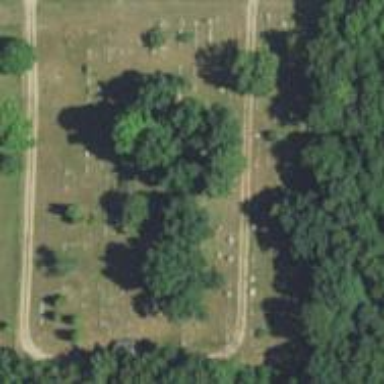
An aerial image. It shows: Cemetery.